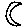
Label: moon